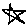
Label: star